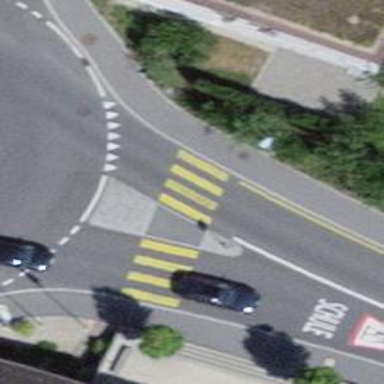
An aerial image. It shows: Uncontrolled zebra crossing with pedestrian island.